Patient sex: F
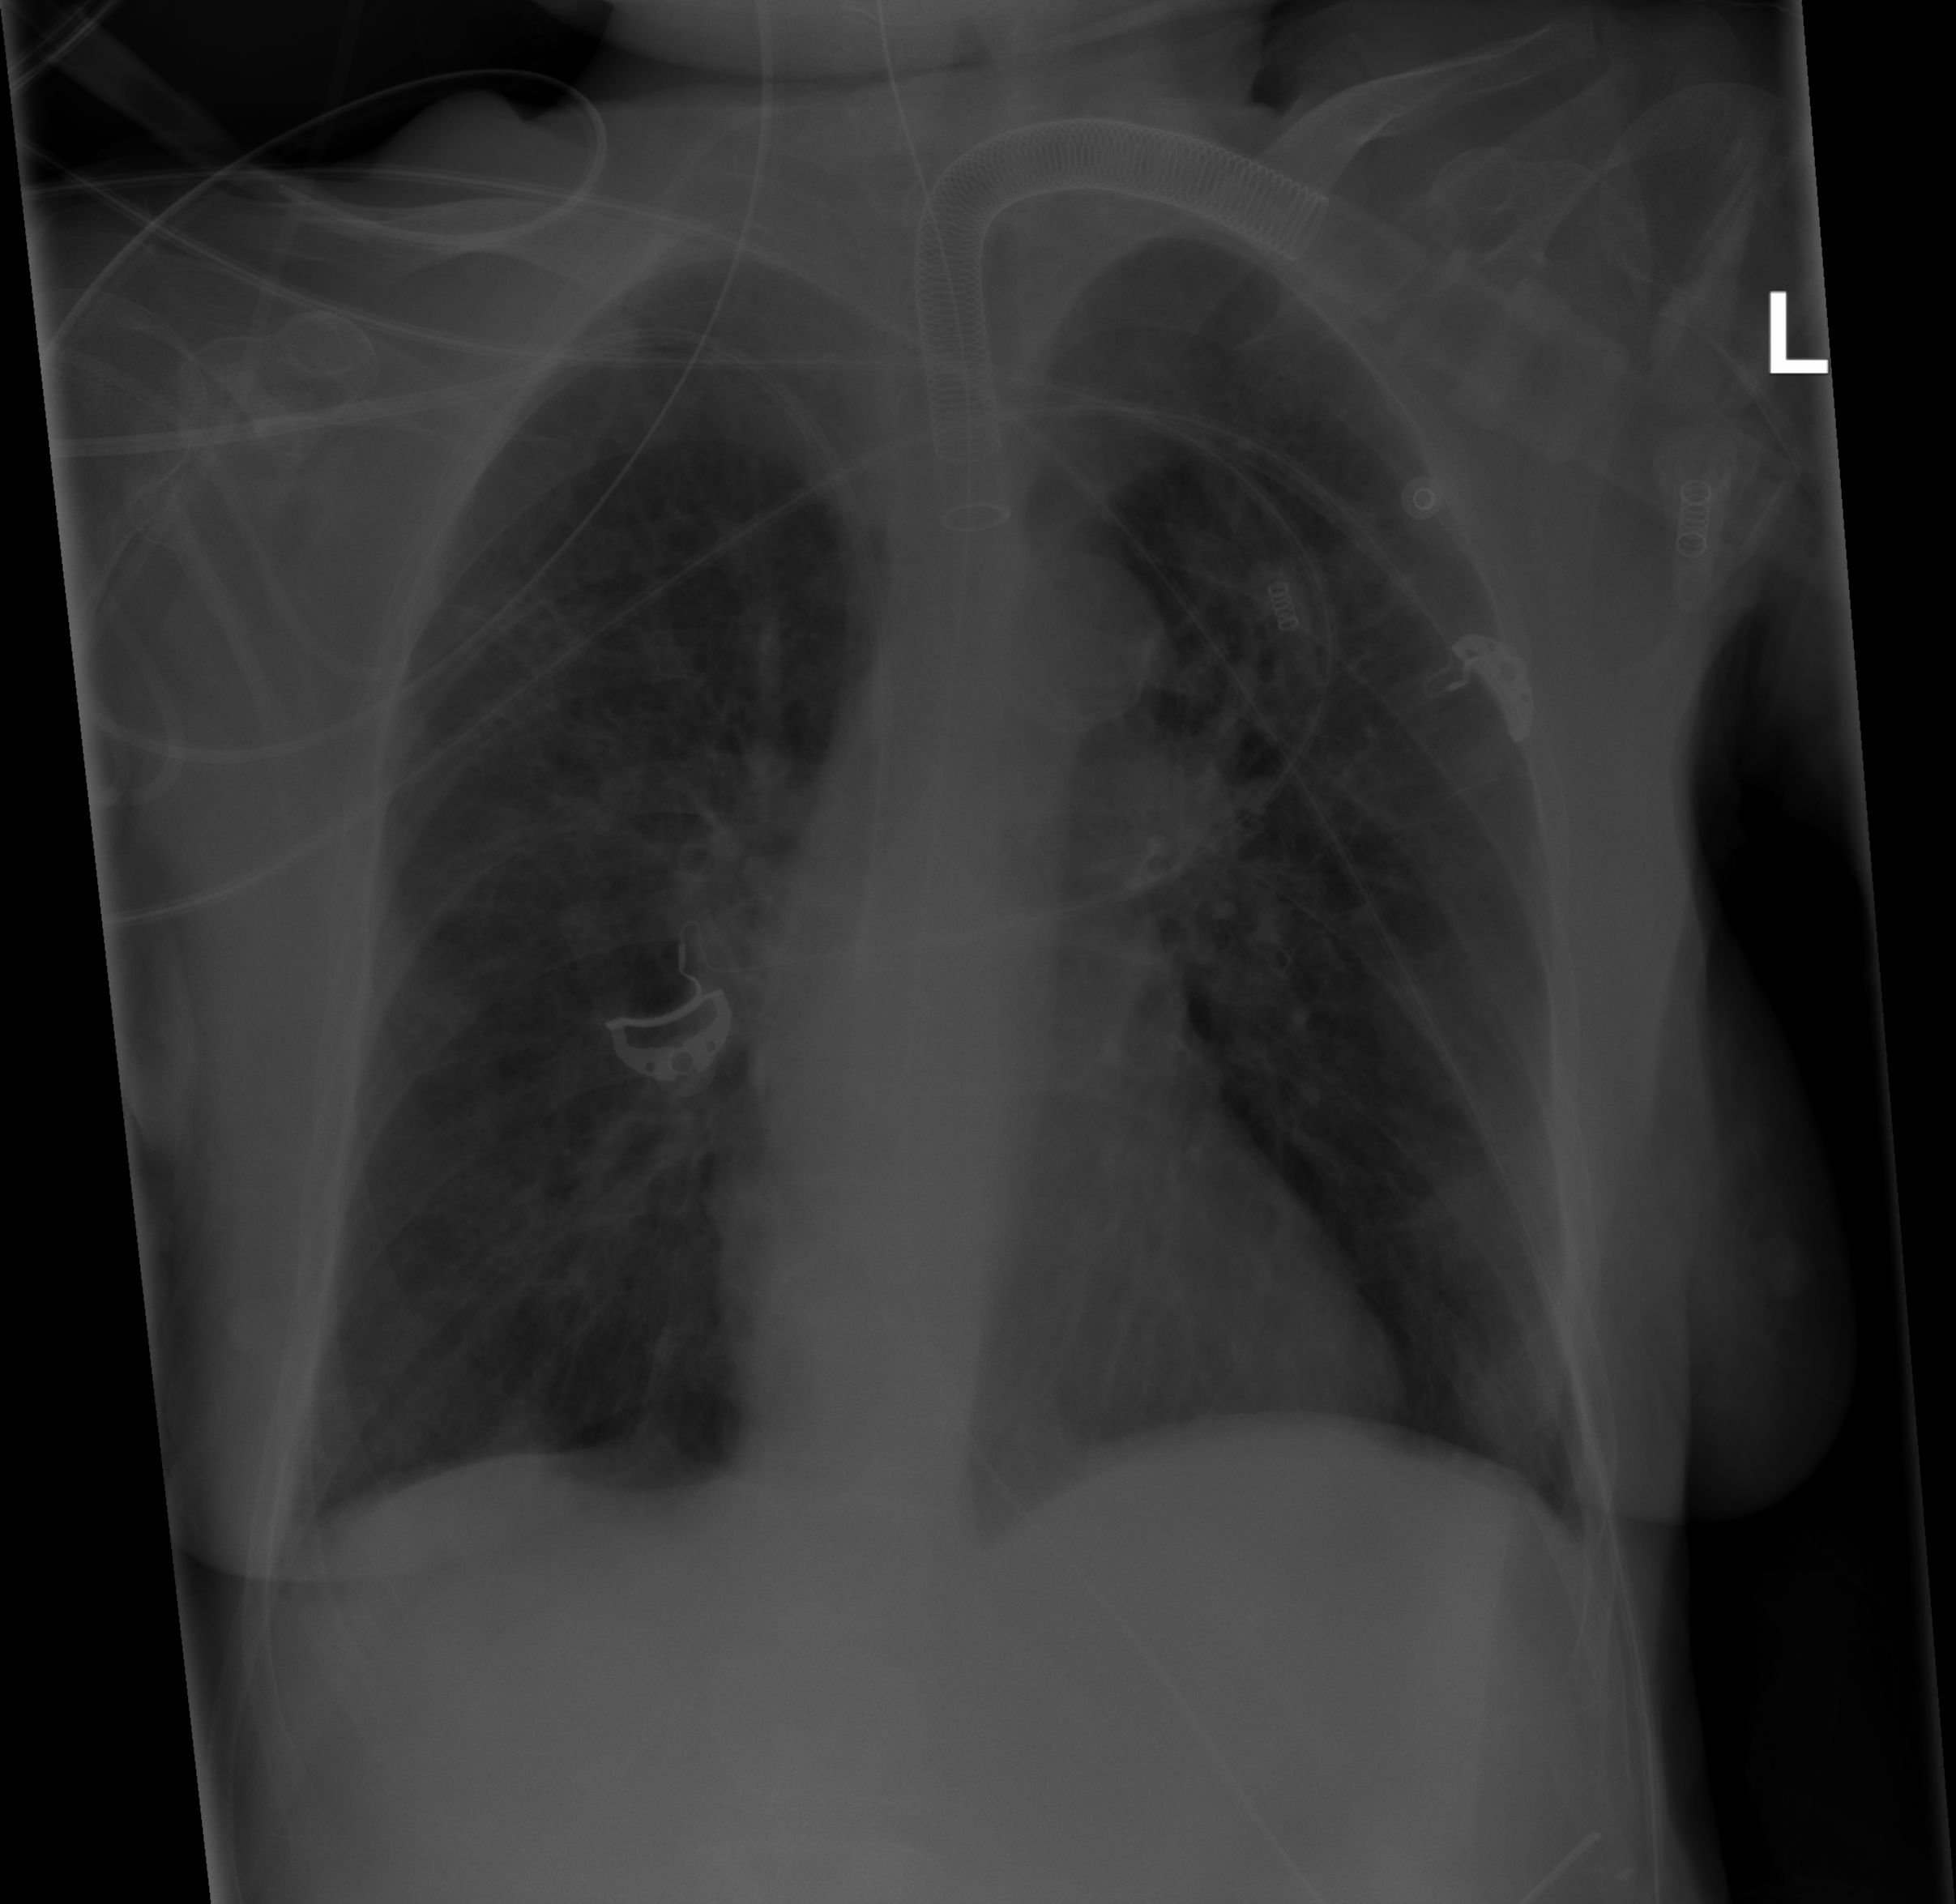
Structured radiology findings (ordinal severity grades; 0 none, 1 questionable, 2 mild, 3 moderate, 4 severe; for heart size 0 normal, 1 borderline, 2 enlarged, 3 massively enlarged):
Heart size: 0
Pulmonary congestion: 0
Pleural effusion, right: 0
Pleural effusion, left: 0
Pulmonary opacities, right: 2
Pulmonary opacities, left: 2
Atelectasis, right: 0
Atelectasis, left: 0